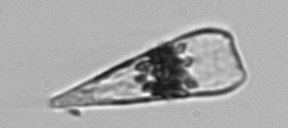
Label: Licmophora